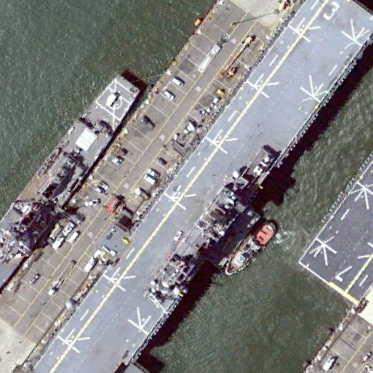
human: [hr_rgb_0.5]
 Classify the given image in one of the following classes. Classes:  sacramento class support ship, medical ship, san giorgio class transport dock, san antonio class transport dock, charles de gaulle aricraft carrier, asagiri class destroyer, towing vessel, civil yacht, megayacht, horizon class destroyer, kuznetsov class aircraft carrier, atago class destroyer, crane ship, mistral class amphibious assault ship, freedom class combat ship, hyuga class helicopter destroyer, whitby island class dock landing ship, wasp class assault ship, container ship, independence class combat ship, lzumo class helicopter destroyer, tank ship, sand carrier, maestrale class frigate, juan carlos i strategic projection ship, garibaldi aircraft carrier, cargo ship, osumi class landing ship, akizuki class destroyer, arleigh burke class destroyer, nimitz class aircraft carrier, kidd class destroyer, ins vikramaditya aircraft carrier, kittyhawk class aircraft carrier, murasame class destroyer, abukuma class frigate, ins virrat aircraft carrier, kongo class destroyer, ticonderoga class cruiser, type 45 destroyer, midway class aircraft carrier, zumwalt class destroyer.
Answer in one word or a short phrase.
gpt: Wasp class assault ship